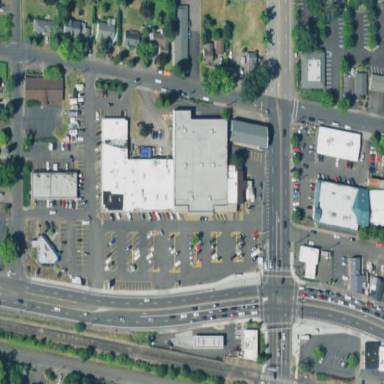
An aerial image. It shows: Retail area.